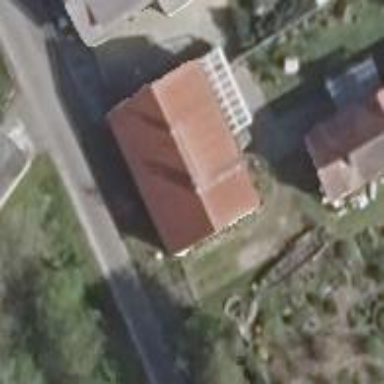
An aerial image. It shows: Gabled house with red roof oriented along direction.